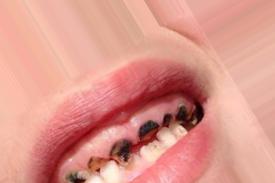
Condition: Caries